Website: bh-photo
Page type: address-validator
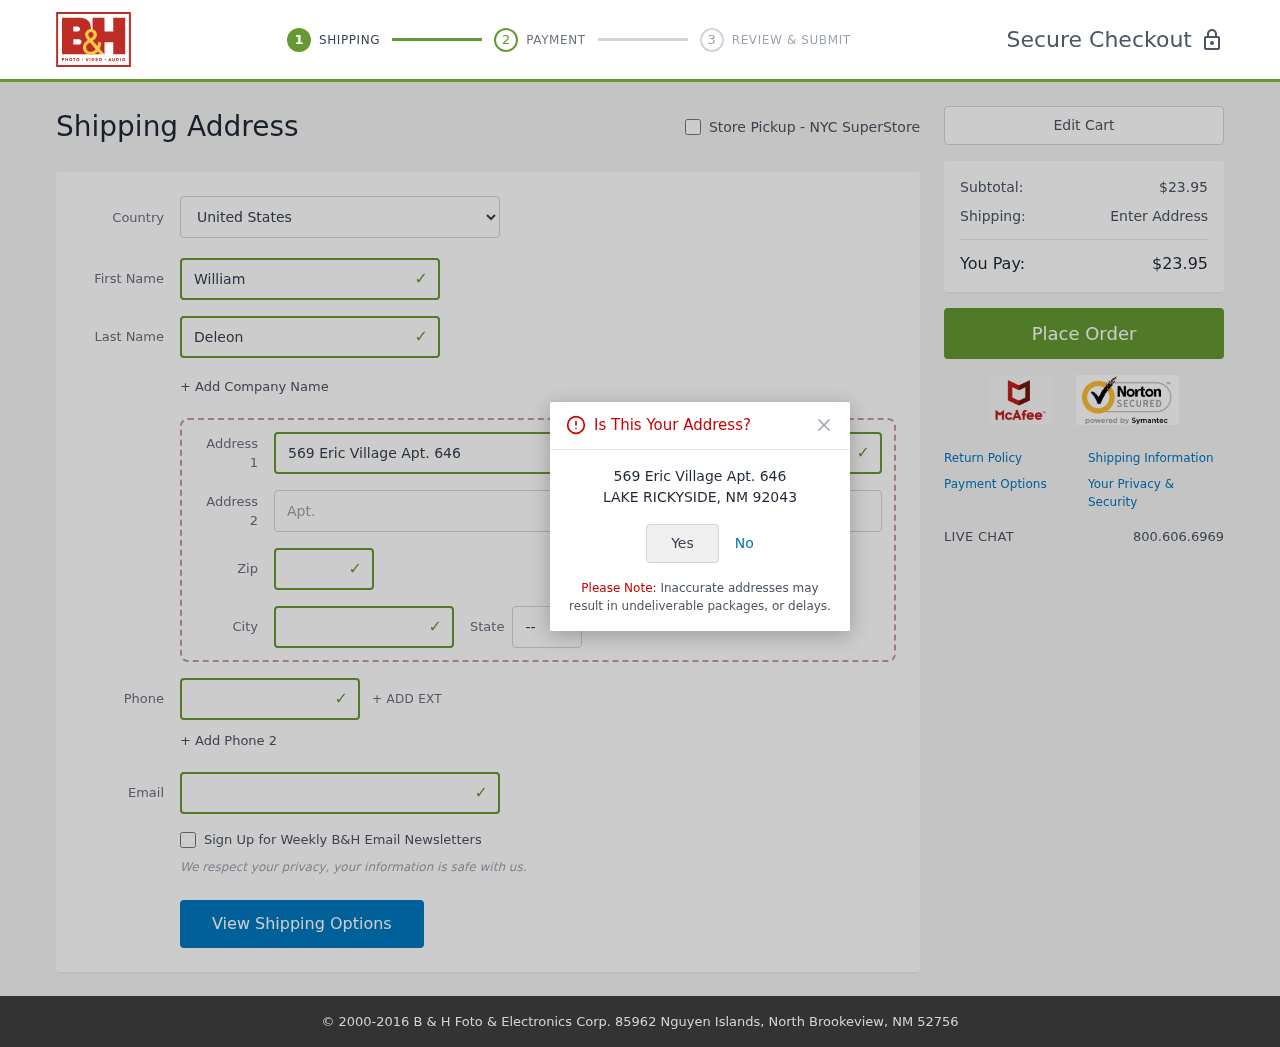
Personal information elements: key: PII_CITY
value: Lake Rickyside
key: PII_COUNTRY
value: United States
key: PII_EMAIL
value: wdeleon@hotmail.com
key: PII_FIRSTNAME
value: William
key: PII_LASTNAME
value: Deleon
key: PII_PHONE
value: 5804514572
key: PII_POSTCODE
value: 92043
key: PII_STATE_ABBR
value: NM
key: PII_STREET
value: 569 Eric Village Apt. 646
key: PII_STREET2
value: Apt. 702
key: PII_CITY_CONFIRM
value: LAKE RICKYSIDE
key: PII_POSTCODE_FULL
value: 92043
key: PII_POSTCODE_NUMERIC
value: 92043
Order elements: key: ORDER_SUBTOTAL
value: $23.95
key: ORDER_TOTAL
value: $23.95